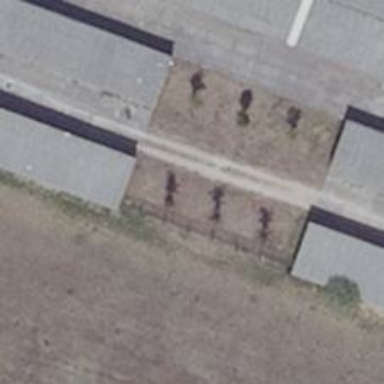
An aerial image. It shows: Abandoned power source.